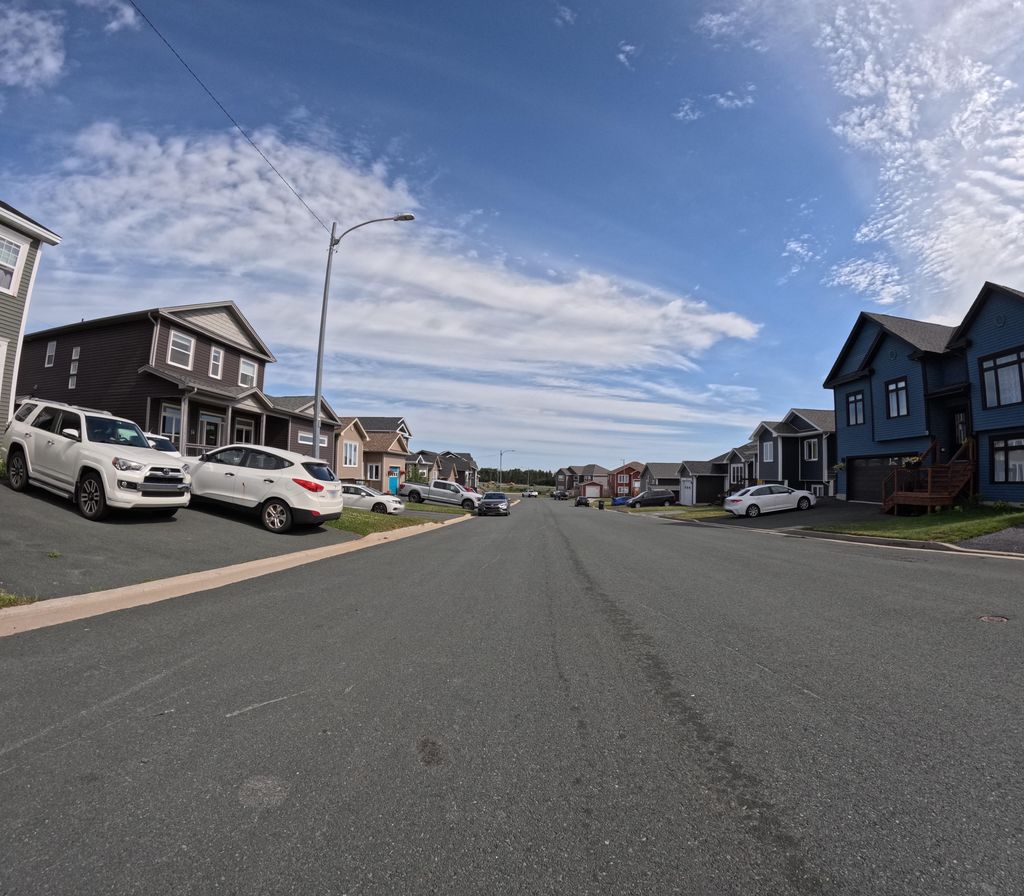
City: st_johns